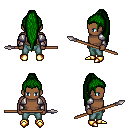
a pixel art fantasy rpg character, male body template, human, dark skin, steel arm armor, teal pants, green extra-long topknot hairstyle, gold boots, spear, four views (front, back, left, right), 2x2 character sprite sheet, small pixel art, hard edges, no anti-aliasing